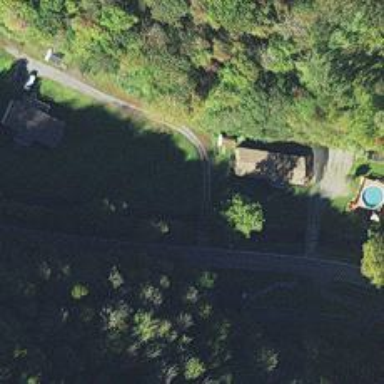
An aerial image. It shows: Residential road with bridge.